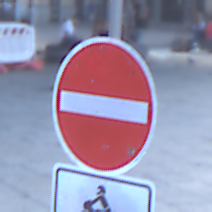
Verkehrszeichen: VerbotDerEinfahrt
Zusatzzeichen unten: EinspurigeFahrzeugeFrei3
Umgebung: Outdoor, Urban
Tageszeit: SunriseSunset
Wetter: PartlyCloudy
Licht: Natural
Jahreszeit: NotSpecified
Kontrast: LowContrast